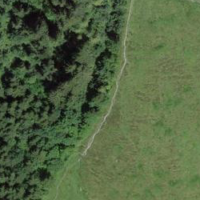
EUNIS habitat code: 23
Species observed at this site:
Calluna vulgaris